Question: I'm using Netbeans 7.2 and when I'm trying this <URL> I'm getting this error :

the class code is as following :
'''
public class Login extends Application {
@Override
public void start(Stage primaryStage) {
GridPane grid = new GridPane();
grid.setAlignment(Pos.CENTER);
grid.setHgap(10);
grid.setVgap(10);
grid.setPadding(new Insets(25, 25, 25, 25));
Text sceneTitle = new Text("Welcome");
sceneTitle.setFont(Font.font("Tahoma", FontWeight.NORMAL, 20));
grid.add(sceneTitle, 0, 0, 2, 1);
Label userName = new Label("User Name:");
grid.add(userName, 0, 1);
Label pw = new Label("Password:");
grid.add(pw, 0, 2);
Scene scene = new Scene(grid, 300, 275);
primaryStage.setScene(scene);
primaryStage.setTitle("JavaFX Welcome");
primaryStage.show();
}
/**
* The main() method is ignored in correctly deployed JavaFX application.
* main() serves only as fallback in case the application can not be
* launched through deployment artifacts, e.g., in IDEs with limited FX
* support. NetBeans ignores main().
*
* @param args the command line arguments
*/
public static void main(String[] args) {
launch(args);
}
}
'''
I'm using JavaFX 2
any idea about this ?
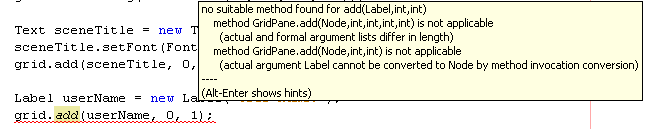
Answer: Check your imports. It seems your 'Label' is not 'javafx.scene.control.Label'